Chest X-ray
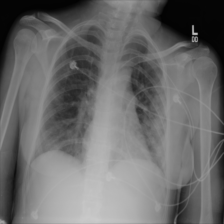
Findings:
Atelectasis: negative
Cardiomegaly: negative
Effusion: negative
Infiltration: negative
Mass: negative
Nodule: negative
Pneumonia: negative
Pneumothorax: negative
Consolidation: negative
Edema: negative
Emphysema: negative
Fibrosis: negative
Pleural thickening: negative
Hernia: negative